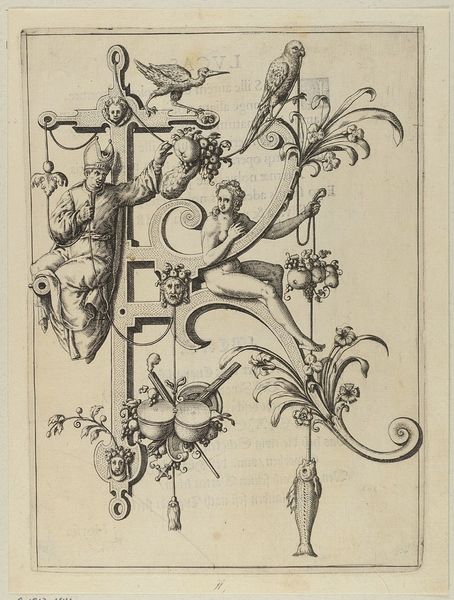
Titel: Der Buchstabe K, Blatt aus der Folge 'Nova Alphati Effictio Historiis'
Künstler: Johann Theodor de Bry
Standort: Hamburg
Institution: Museum für Kunst und Gewerbe Hamburg
Schlagwörter: akt, kopf, mann, vogel, frau, bibel, johannes, instrument, vögel, personen, pflanzen, engel, frucht, früchte, schrift, papier, frauenakt, grafik, graphik, seile, bischof, ornamente, fotografie, photographie, maske, seil, druck, druckgraphik, druckgrafik, stich, buchstabe, buchstaben, girlanden, triumph, fisch, kreuze, christus, geistlich, kupferstich, fische, groteske, grotteske, markus, masken, trommeln, drukc, papageien, lukas, alphabet, kaiphas, rollwerk, hohepriester, beschlagwerk, gerippt, aktdarstellung, weibliche, reproduktionen, k, druckerzeugnisse, pflanzenornamente, schweifwerk, matthäus, tierornamente, ornamentstich, vorlageblätter, schweifgroteske, trophäe